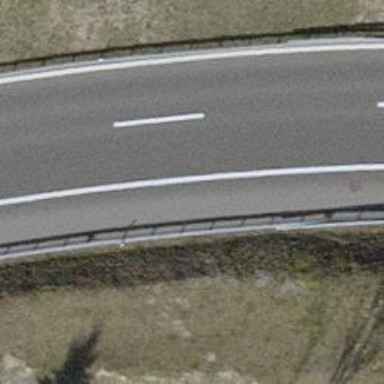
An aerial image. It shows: Asphalt motorway link.